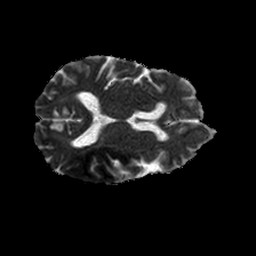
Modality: ADC
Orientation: axial
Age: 59
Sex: female
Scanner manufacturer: philips
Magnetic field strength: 1.5 T
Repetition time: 3.403 s
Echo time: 0.06899 s